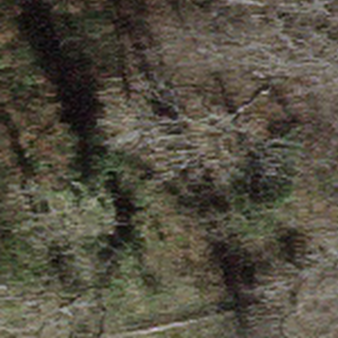
Label: other